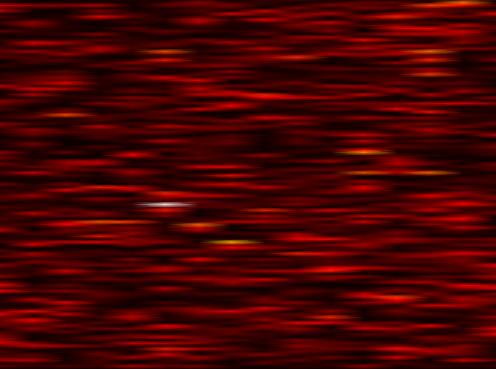
Label: WOLA